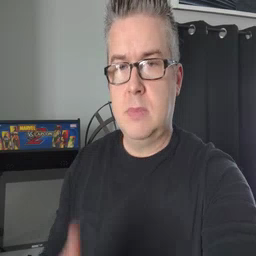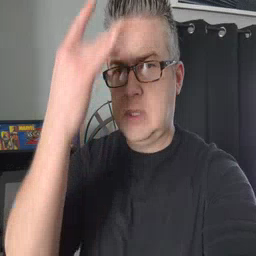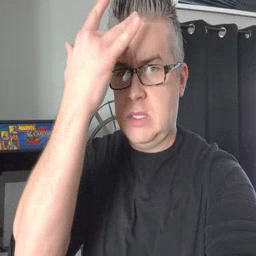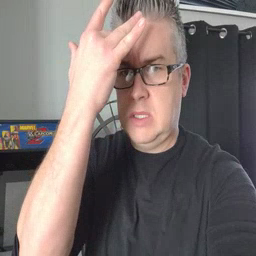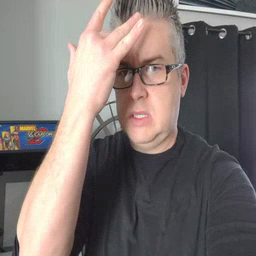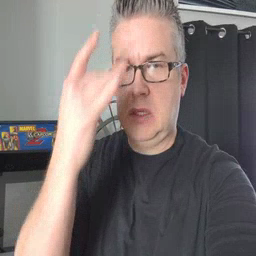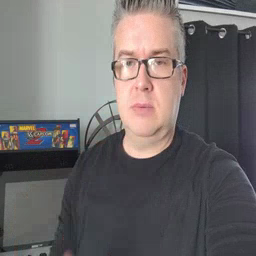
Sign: sick